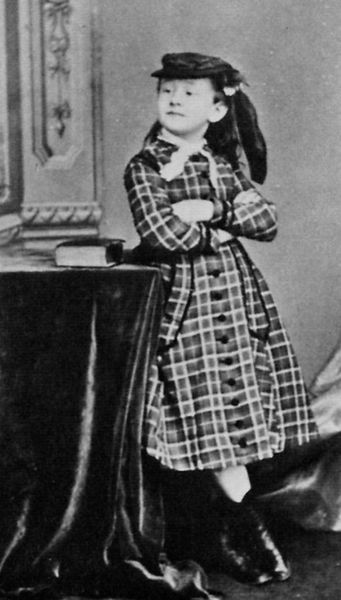
Titel: "Camille (Varieté)"
Künstler: St. Edmé
Institution: Privatsammlung
Schlagwörter: kopf, weiß, mädchen, frau, frisur, grau, hintergrund, hut, kariert, kleid, mund, nase, ohr, profil, raum, schwarz, säule, tisch, zimmer, blick, schal, tuch, hochformat, karo, karriert, muster, schleife, kappe, mütze, wand, arm, arme, augen, bibel, falten, gesicht, kragen, samt, stehen, bild, bildnis, hände, portrait, porträt, tischdecke, tischtuch, kirche, haare, mantel, pose, stehend, stoff, decke, kind, kinn, knopf, kamin, beine, lächeln, bücher, haltung, schuhe, schule, zöpfe, ausdruck, pilaster, zopf, glanz, angelehnt, atelier, gestreift, poliert, chinesin, knöpfe, knopfleiste, kokett, foto, fotografie, photographie, versteckt, strümpfe, stolz, buch, schwarzweiß, uniform, stiefel, karomuster, photo, verschränkt, gottesdienst, taschen, anlehnen, erinnerung, fotographie, selbstbewusst, gekreuzt, körperhaltung, steifel, dunkelhaarig, studio, frech, keck, gestellt, stifel, verschränkte arme, asiatin, wandgestaltung, herausfordernd, schnürstiefel, pfiffig, frch, karostoff, karros, verschrenkte arme, 1860, schottenmuster, schleig, porträtfotografie, atelieraufnahme